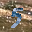
Label: 5